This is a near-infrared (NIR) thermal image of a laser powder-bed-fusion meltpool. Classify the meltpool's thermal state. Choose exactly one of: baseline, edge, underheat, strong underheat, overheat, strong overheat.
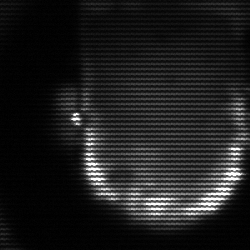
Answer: baseline